Question: I have this API in ABP project
'''
public async Task<ListResultDto<CustomerLookupDto>> GetCustomerLookupAsync(string name)
{
if( name.IsNullOrEmpty()){}
var customers = await _customerRepository.GetListAsync(x=>x.Name.Contains(name));
return new ListResultDto<CustomerLookupDto>(
ObjectMapper.Map<List<Customer>, List<CustomerLookupDto>>(customers));
}
'''
and I need to use it in the 'angular mat-autocomplete' component so when I start writing customer name it starts viewing a list of customers that contains the characters that I entered
I tried this code in ts code :
'''
import { Component, OnInit } from '@angular/core';
import{ CustomerLookupDto, WorkorderService } from '@proxy/workorders'
import {
MAT_DIALOG_DATA,
MAT_DIALOG_DEFAULT_OPTIONS,
} from "@angular/material/dialog";
import { FormControl, FormBuilder, FormGroup, Validators } from '@angular/forms';
import{workorderTypeOptions} from '@proxy/workorder-types'
import { Observable } from 'rxjs';
import { CustomerDto } from '@proxy/customers';
import { map } from 'rxjs/operators';
import { DateAdapter } from '@angular/material/core';
@Component({
selector: 'app-workorder-dialog',
templateUrl: './workorder-dialog.component.html',
styleUrls: ['./workorder-dialog.component.scss'],
providers: [
{
provide: MAT_DIALOG_DEFAULT_OPTIONS,
useValue: { hasBackdrop: true, width: "50vw" },
},
],
})
export class WorkorderDialogComponent implements OnInit {
form: FormGroup;
workorderTypes=workorderTypeOptions;
customers$:Observable<CustomerLookupDto[]>;
filteredCustomers:Observable<CustomerLookupDto[]>;
public myControl: FormControl;
constructor(private fb:FormBuilder,workorderService:WorkorderService) {
this.myControl = new FormControl();
this.filteredCustomers = workorderService.getCustomerLookup(this.myControl.valueChanges.subscribe(x=>{})).pipe(map((r) => r.items));
}
ngOnInit(): void {
this.buildForm();
}
buildForm() {
this.form = this.fb.group({
complaint: [null, Validators.required],
workorderType: [null, Validators.required],
customerId: [null, Validators.required],
deadLine: [null, Validators.required]
});
}
getFormValue() {
return {
...this.form.value,
};
}
}
'''
and this is the html code :
'''
<h2 mat-dialog-title>{{ '::NewWorkorder' | abpLocalization }}</h2>
<mat-dialog-content>
<form [formGroup]="form" class="form-container">
<mat-form-field class="w-100">
<mat-label>{{'::Complaint' | abpLocalization}} <span> * </span></mat-label>
<input type="text" id="workorder-complaint" matInput formControlName="complaint" />
</mat-form-field>
<mat-form-field class="w-100">
<mat-label>{{'::Type' | abpLocalization}}<span> * </span></mat-label>
<mat-select id="workorder-type" formControlName="workorderType">
<mat-option [value]="workorderType.value" *ngFor="let workorderType of workorderTypes"
>{{ '::Enum:WorkorderType:' + workorderType.value | abpLocalization }}</mat-option
>
</mat-select>
</mat-form-field>
<mat-form-field>
<mat-label>{{'::Customer' | abpLocalization}}<span> * </span></mat-label>
<input type="text" formControlName="customerId" ngDefaultControl matInput [formControl]="myControl" [matAutocomplete]="auto">
</mat-form-field>
<mat-autocomplete #auto="matAutocomplete">
<mat-option *ngFor="let n of filteredCustomers$ | async" [value]="n.id">
{{n.name}}
</mat-option>
</mat-autocomplete>
<mat-form-field class="w-100">
<mat-label
>{{'::DeadLine' | abpLocalization}} <span> * </span></mat-label
>
<input matInput [matDatepicker]="picker" formControlName="deadLine" />
<mat-datepicker-toggle matSuffix [for]="picker"></mat-datepicker-toggle>
<mat-datepicker #picker></mat-datepicker>
</mat-form-field>
</form>
</mat-dialog-content>
<mat-dialog-actions>
<button mat-button mat-dialog-close>{{ '::Close' | abpLocalization }}</button>
<button mat-raised-button color="primary" [mat-dialog-close]="getFormValue()">
{{'::Save' | abpLocalization}}
</button>
</mat-dialog-actions>
'''
but it doesn't work anything is shown in the 'mat-autocomplete'
like this :

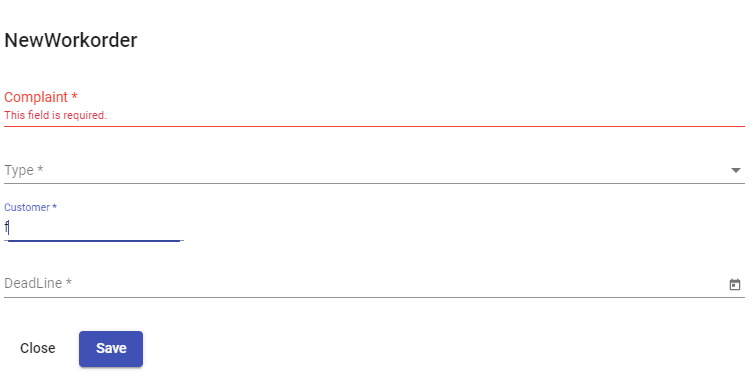
Answer: in ts file add this code :
'''
onChange(text){
this.customers$= this.workorderService.getCustomerLookup(text).pipe((map(r=>r.items)));
}
'''
in Html add '(change)="onChange(myInput.value)"' for your input like code below
'''
<mat-form-field>
<mat-label>{{'::Customer' | abpLocalization}}<span> * </span></mat-label>
<input type="text" formControlName="customerId" ngDefaultControl (input)="onChange(myInput.value)" (change)="onChange(myInput.value)" #myInput matInput [formControl]="myControl" [matAutocomplete]="auto" >
</mat-form-field>
<mat-autocomplete #auto="matAutocomplete">
<mat-option *ngFor="let n of customers$ | async" [value]="n.id">
{{n.name}}
</mat-option>
</mat-autocomplete>
'''